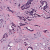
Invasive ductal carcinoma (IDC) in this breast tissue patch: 1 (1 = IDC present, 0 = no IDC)